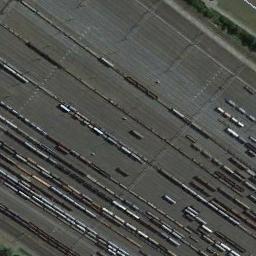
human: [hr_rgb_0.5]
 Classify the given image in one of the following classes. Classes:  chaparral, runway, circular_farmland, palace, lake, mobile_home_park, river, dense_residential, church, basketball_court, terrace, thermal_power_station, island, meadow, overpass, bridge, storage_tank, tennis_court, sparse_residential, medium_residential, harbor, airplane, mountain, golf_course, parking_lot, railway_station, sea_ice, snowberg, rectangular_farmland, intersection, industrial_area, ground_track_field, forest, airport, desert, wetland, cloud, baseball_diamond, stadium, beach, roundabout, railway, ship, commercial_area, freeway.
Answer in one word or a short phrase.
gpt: railway